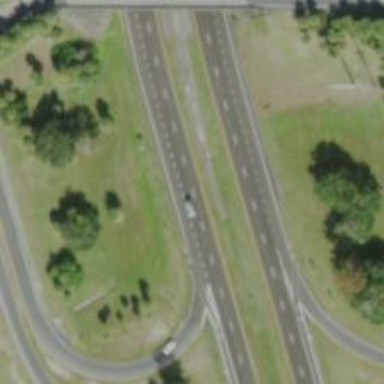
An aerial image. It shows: Motorway junction.